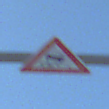
Verkehrszeichen: SchleuderOderRutschgefahr
Umgebung: Outdoor, RoadRail
Tageszeit: MorningAfternoon
Wetter: Clear
Licht: Natural
Jahreszeit: NotSpecified
Kontrast: HighContrast